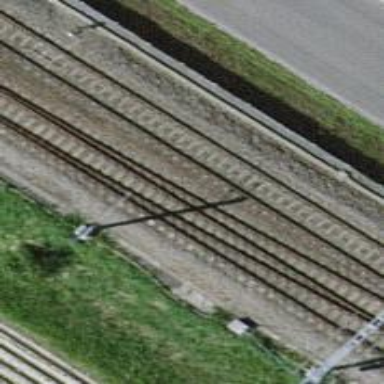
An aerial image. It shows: Railway track with contact line for electrification.